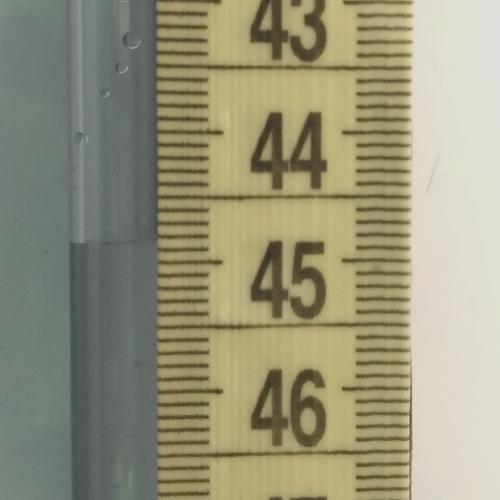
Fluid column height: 44.8 cm